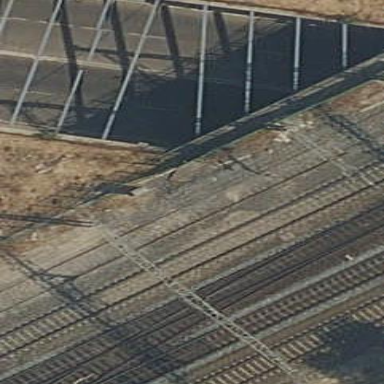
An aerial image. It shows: Wall barrier.